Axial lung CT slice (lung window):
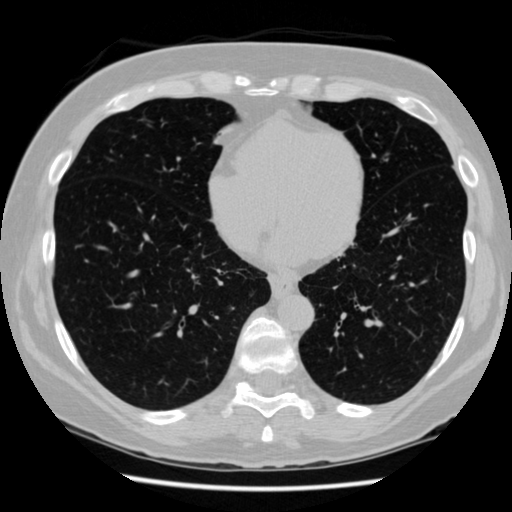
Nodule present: no